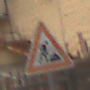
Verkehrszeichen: Arbeitsstelle
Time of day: MorningAfternoon
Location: Outdoor (Urban)
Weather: Overcast
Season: NotSpecified
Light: Natural